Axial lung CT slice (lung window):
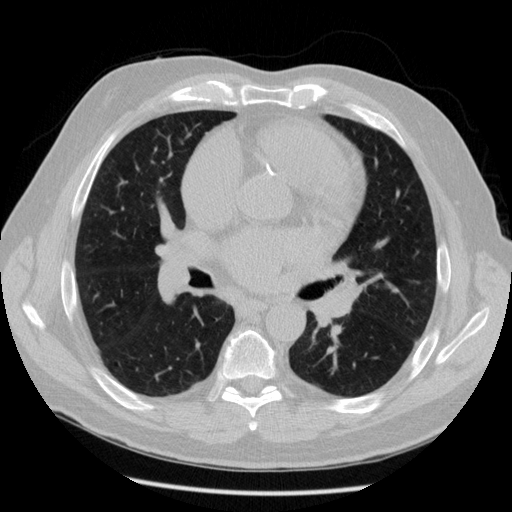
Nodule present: no